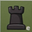
Piece: bR